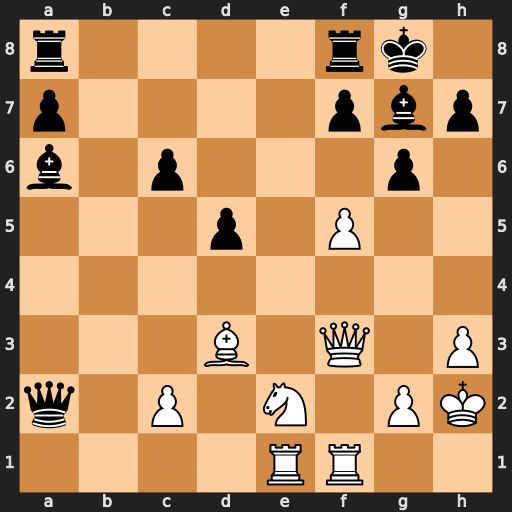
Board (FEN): r4rk1/p4pbp/b1p3p1/3p1P2/8/3B1Q1P/q1P1N1PK/4RR2
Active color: w
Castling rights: -
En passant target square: -
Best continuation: f6 Bh6 Ra1